Маленькие шарики $a$ и $b$ массами $m_a$ и $m_b$ соответственно помещены на гладкую горизонтальную поверхность и соединены лёгкой пружиной с коэффициентом жёсткости $k_0$ и начальной длиной $l_0$, как показано на рисунке. Поверхность и пружина являются изоляторами. В момент времени $t=0$ пружина нерастянута, шарик $b$ находится в состоянии покоя, а шарик $a$ движется со скоростью $v_0$ по направлению к шарику~$b$.
Считая деформацию пружины упругой, найдите скорость каждого из шариков произвольный момент времени $t$ $(t>0)$. Предположим, что оба шарика имеют одинаковый по величине и знаку заряд, и пружина имеет длину $L_0$, когда система находится в равновесии. Поляризацией шариков пренебречь электрическая постоянная равна $k$.
Найдите величину заряда $q$ шариков и частоту $f$ малых колебаний системы.
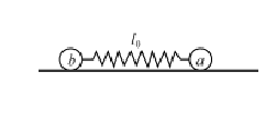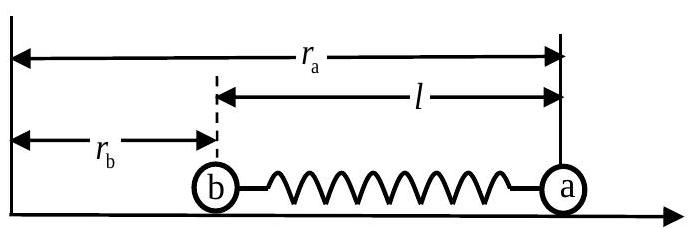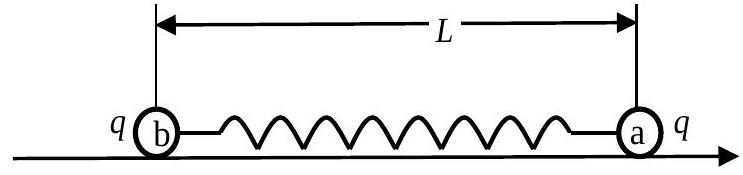
Считая деформацию пружины упругой, найдите скорость каждого из шариков произвольный момент времени $t$ $(t>0)$.
Решение: Пусть удлинение пружины в момент $t$ составляет$$u=l-l_{0}.$$Тогда уравнение движения:\begin{equation*}\mu \frac{d^{2} u}{d t^{2}}=-k_{0} u ,\tag{1}\end{equation*}где $\mu$ — приведённая масса двух шариков:\begin{equation*}\mu=\frac{m_am_b}{m_a+ m_b}.\tag{2}\end{equation*}Отсюда следуем, что удлинение пружины $u$ подчиняется уравнению гармонических колебаний с частотой\begin{equation*}f=\frac{\omega}{2 \pi}=\frac{1}{2 \pi} \sqrt{\frac{k_{0}}{\mu}}=\frac{1}{2 \pi} \sqrt{\frac{m_a+m_b}{m_am_b} k_{0}}. \tag{3}\end{equation*}Зависимость удлинения пружины от времени может быть представлена в виде:\begin{equation*}u(t)=A \sin \omega t+B \cos \omega t, \tag{4}\end{equation*}где $A$ и $B$ — константы, определяемые из начальных условий. При $t=0$ пружина не деформирована, поэтому$$u(0)=B=0,$$поэтому:\[u=A \sin \omega t \tag{5}\]Скорость шарика $a$ относительно шарика $b$ равна\begin{equation*}v'_a=\frac{\mathrm d r_a}{\mathrm d t}-\frac{\mathrm d r_b}{\mathrm d t}=\frac{\mathrm d u}{\mathrm d t}=A \omega \cos \omega t .\tag{6}\end{equation*}В начальный момент времени:\begin{equation*}v_{\mathrm{a}}^{\prime}(0)=v_{0}-0=A \omega. \tag{7}\end{equation*}Из уравнений $(6)$ и $(7)$ имеем\begin{equation*}v_{\mathrm{a}}^{\prime}=v_{0} \cos \omega t .\tag{8}\end{equation*}Поскольку при движении системы имеет место закон сохранения импульса, то:\begin{equation*}m_av_{0}=m_av_a+m_bv_b. \tag{9}\end{equation*}Скорость шарика $a$ относительно земли равна\begin{equation*}v_a=v'_a+v_b. \tag{10}\end{equation*}Из уравнений $(3)$, $(8)$, $(9)$ и $(10)$ скорости шариков в момент времени $t$ равны:
Ответ: \[v_a = \left[ 1 + \frac{m_b}{m_a} \cos \left( \sqrt{\frac{(m_a+m_b)k_0}{m_am_b}}t \right) \right]\frac{m_a}{m_a+m_b}v_0,\tag{11}\]\[v_b = \left[ 1 - \cos \left( \sqrt{\frac{(m_a+m_b)k_0}{m_am_b}}t \right) \right]\frac{m_a}{m_a+m_b}v_0\tag{12}\]

Найдите величину заряда $q$ шариков и частоту $f$ малых колебаний системы.
Решение: Условие равновесия системы:\begin{equation*}K \frac{q^{2}}{L_{0}^{2}}=k_{0}\left(L_{0}-l_{0}\right), \tag{13}\end{equation*}откуда: Пусть длина пружины в момент времени $t$ равна $L$ (см. рис. 2), тогда:\begin{equation*}\mu \frac{\mathrm d^{2} L}{\mathrm d t^{2}}=-k_{0}\left(L-l_{0}\right)+K \frac{q^{2}}{L^{2}}. \tag{15}\end{equation*}Обозначим $x$ удлинение пружины $L-L_{0}$ в момент времени $t$. Уравнение $(15)$ может быть переписано как:\begin{equation*}\mu \frac{\mathrm d^{2} x}{\mathrm d t^{2}}=-k_{0} x-k_{0}\left(L_{0}-l_{0}\right)+K \frac{q^{2}}{L_{0}^{2}}\left(1+\frac{x}{L_{0}}\right)^{-2} .\tag{16}\end{equation*}Так как при малых колебаниях $x\ll L_{0}$, то\begin{equation*}\left(1+\frac{x}{L_{0}}\right)^{-2}\approx 1-2 \frac{x}{L_{0}},\tag{17}\end{equation*}и уравнение $(16)$ упрощается до:\begin{equation*}\mu \frac{\mathrm d^{2} x}{\mathrm d t^{2}}=\left[-k_{0}\left(L_{0}-l_{0}\right)+K \frac{q^{2}}{L_{0}^{2}}\right]-\left(k_{0}+2 K \frac{q^{2}}{L_{0}^{3} }\right) x. \tag{18}\end{equation*}Используя уравнение $(13)$ или $(14)$, уравнение $(18)$ можно переписать как:\begin{equation*}\mu \frac{d^{2} x}{d t^{2}}=-\left(k_{0}+2 K \frac{q^{2}}{L_{0}^{3}}\right) x=-\frac{3 L_{0}-2 l_{0}}{L_{0}}{L_{0}} k_{0} x \tag{19}\end{equation*}Из уравнения $(13)$ следует, что $L_{0}>l_{0}$, поэтому $3 L_{0}-2 l_{0}>0$. Значит, движение системы действительно представляет собой гармонические колебания, частота которых составляет:
Ответ: \[q = L_0\sqrt{\frac{k_0}{k}(L_0-l_0)}\]  Пусть длина пружины в момент времени $t$ равна $L$ (см. рис. 2), тогда:\begin{equation*}\mu \frac{\mathrm d^{2} L}{\mathrm d t^{2}}=-k_{0}\left(L-l_{0}\right)+K \frac{q^{2}}{L^{2}}. \tag{15}\end{equation*}Обозначим $x$ удлинение пружины $L-L_{0}$ в момент времени $t$. Уравнение $(15)$ может быть переписано как:\begin{equation*}\mu \frac{\mathrm d^{2} x}{\mathrm d t^{2}}=-k_{0} x-k_{0}\left(L_{0}-l_{0}\right)+K \frac{q^{2}}{L_{0}^{2}}\left(1+\frac{x}{L_{0}}\right)^{-2} .\tag{16}\end{equation*}Так как при малых колебаниях $x\ll L_{0}$, то\begin{equation*}\left(1+\frac{x}{L_{0}}\right)^{-2}\approx 1-2 \frac{x}{L_{0}},\tag{17}\end{equation*}и уравнение $(16)$ упрощается до:\begin{equation*}\mu \frac{\mathrm d^{2} x}{\mathrm d t^{2}}=\left[-k_{0}\left(L_{0}-l_{0}\right)+K \frac{q^{2}}{L_{0}^{2}}\right]-\left(k_{0}+2 K \frac{q^{2}}{L_{0}^{3} }\right) x. \tag{18}\end{equation*}Используя уравнение $(13)$ или $(14)$, уравнение $(18)$ можно переписать как:\begin{equation*}\mu \frac{d^{2} x}{d t^{2}}=-\left(k_{0}+2 K \frac{q^{2}}{L_{0}^{3}}\right) x=-\frac{3 L_{0}-2 l_{0}}{L_{0}}{L_{0}} k_{0} x \tag{19}\end{equation*}Из уравнения $(13)$ следует, что $L_{0}>l_{0}$, поэтому $3 L_{0}-2 l_{0}>0$. Значит, движение системы действительно представляет собой гармонические колебания, частота которых составляет:
Ответ: \[f = \frac{1}{2\pi}\sqrt{\left( \frac{3L_0 - 2l_0}{L_0} \right) \left( \frac{m_a+m_b}{m_am_b} \right) k_0}\]
Темы:
T, Механика, Динамика, Колебания, Китайские, Пружина